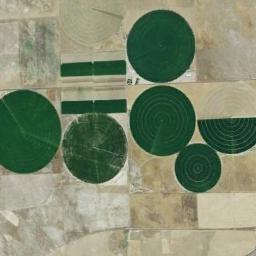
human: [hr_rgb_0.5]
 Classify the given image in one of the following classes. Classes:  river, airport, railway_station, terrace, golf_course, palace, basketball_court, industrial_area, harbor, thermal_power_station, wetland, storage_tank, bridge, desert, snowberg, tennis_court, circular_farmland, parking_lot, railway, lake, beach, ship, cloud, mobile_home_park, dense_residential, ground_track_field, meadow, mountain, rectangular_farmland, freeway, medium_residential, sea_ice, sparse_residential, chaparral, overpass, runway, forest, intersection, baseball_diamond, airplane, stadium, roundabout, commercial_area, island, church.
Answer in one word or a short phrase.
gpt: circular_farmland